Question: I'm programming Windows phone app and trerefor using XAML but I find i VERY difficult to see in the XAML code which element is selected.

Have a look at this picture:
At designtime I've selected a TextBlock and so it is in the XAML code. But it's not very clear.
My question is: Can I some how change the selection color in the XAML code?
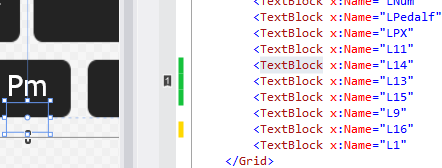
Answer: The setting responsible for the color is 'Inactive Selected Text'. In Visual Studio go to 'Tools->Options->Environment->Fonts and Colors' and change the color to your desired value.
Changing the value will also affect the highlighting of your normal code files. There is no distinction between XAML and other code files.